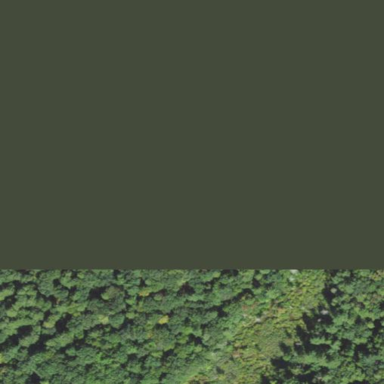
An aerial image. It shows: Nature reserve surrounded by woodland.